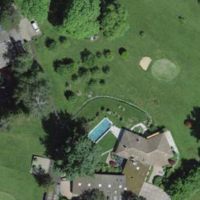
EUNIS habitat code: 55
Species observed at this site:
Agrostis stolonifera
Elymus repens
Cirsium arvense
Leucanthemum vulgare